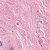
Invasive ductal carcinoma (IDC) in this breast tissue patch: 0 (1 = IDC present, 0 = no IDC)